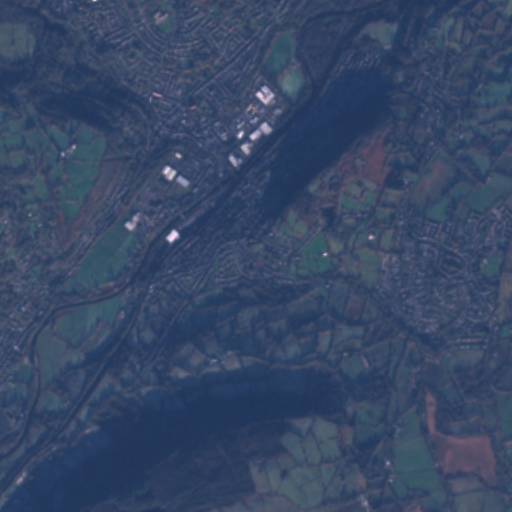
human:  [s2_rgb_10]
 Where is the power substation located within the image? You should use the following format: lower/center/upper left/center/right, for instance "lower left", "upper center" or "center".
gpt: The power substation is located in the upper left of the image.
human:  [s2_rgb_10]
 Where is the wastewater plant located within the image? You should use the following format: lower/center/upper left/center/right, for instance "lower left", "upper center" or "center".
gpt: The wastewater plant is located in the lower left of the image.
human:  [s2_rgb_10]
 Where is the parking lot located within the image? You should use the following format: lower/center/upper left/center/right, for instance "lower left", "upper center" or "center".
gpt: There is no parking lot in the image.